九年级 · 度量几何学
(10 分) 已知: $A 、 B$ 为圆上两定点, 点 $C$ 在该圆上, $\angle C$ 为 $A B$ 所对的圆周角.

图 (1)

图(2)

图(3)

知识回顾

(1)如图(1), $\odot O$ 中, $B 、 C$ 位于直线 $A O$ 异侧, $\angle A O B+\angle C=135^{\circ}$.

(1)求 $\angle C$ 的度数;

(2)若 $\odot O$ 的半径为 $5, A C=8$, 求 $B C$ 的长;

逆向思考

(2)如图(2), $P$ 为圆内一点, 且 $\angle A P B<120^{\circ}, P A=P B, \angle A P B=2 \angle C$. 求证: $P$ 为该圆的圆心;

拓展应用

(3)如图(3), 在（2）的条件下, 若 $\angle A P B=90^{\circ}$, 点 $C$ 在 $\odot P$ 位于直线 $A P$ 上方部分的圆弧上运动. 点 $D$ 在 $\odot P$ 上, 满足 $C D=\sqrt{2} C B-C A$ 的所有点 $D$ 中, 必有一个点的位置始终不变. 请证明.


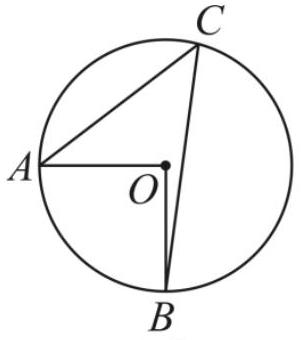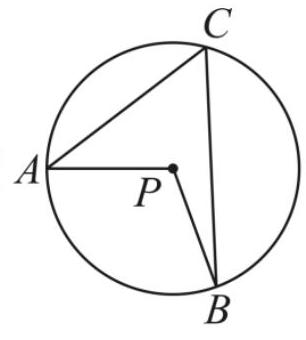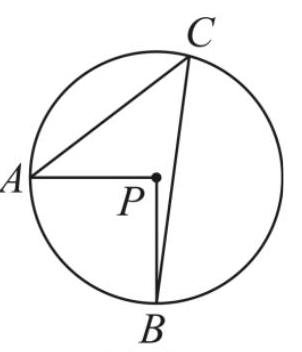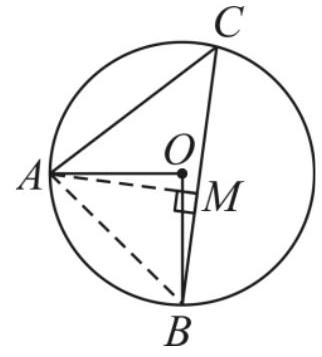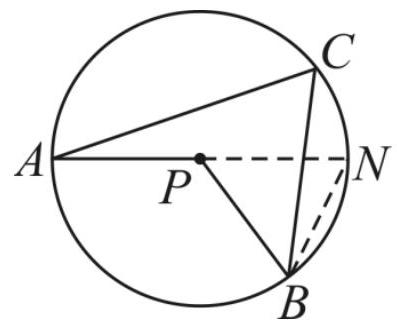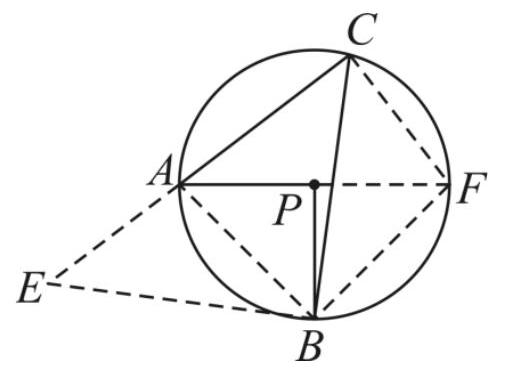
答案:  (1)(1) $45^{\circ}$; (2) $7 \sqrt{2}$;

(2) 见解析;

(3) 见解析

解析: (1)(1)根据 $\angle A O B+\angle C=135^{\circ}$, 结合圆周角定理求 $\angle C$ 的度数; (2)构造直角三角形;

(2) 只要说明点 $P$ 到圆上 $A 、 B$ 和另一点的距离相等即可;

（3）根据 $C D=\sqrt{2} C B-C A$, 构造一条线段等于 $\sqrt{2} C B-C A$, 利用三角形全等来说明此线段和 $C D$ 相等.

【详解】(1) 解: (1) $\because \angle A O B+\angle C=135^{\circ}, \angle A O B=2 \angle C$,

$\therefore 3 \angle C=135^{\circ}$,

$\therefore \angle C=45^{\circ}$.

(2)连接 $A B$, 过 $\mathrm{A}$ 作 $A M \perp B C$, 垂足为 $M$,

$\because \angle C=45^{\circ}, \quad A C=8$,

$\therefore \triangle A C M$ 是等腰直角三角形, 且 $A M=C M=4 \sqrt{2}$,

$\because \angle A O B=2 \angle C=90^{\circ}, \quad O A=O B$,

$\therefore \triangle A O B$ 是等腰直角三角形,

$\therefore A B=\sqrt{2} O A=5 \sqrt{2}$,

在直角三角形 $A B M$ 中, $B M=\sqrt{A B^{2}-A M^{2}}=3 \sqrt{2}$,

$\therefore B C=C M+B M=4 \sqrt{2}+3 \sqrt{2}=7 \sqrt{2}$.

（2）证明：延长 $A P$ 交圆于点 $N$, 则 $\angle C=\angle N$,

$\because \angle A P B=2 \angle C$,

$\therefore \angle A P B=2 \angle N$,

$\because \angle A P B=\angle N+\angle P B N$,

$\therefore \angle N=\angle P B N$,

$\therefore P N=P B$,

$\because P A=P B$,

$\therefore P A=P B=P N$,

$\therefore P$ 为该圆的圆心.

(3) 证明: 过 $B$ 作 $B C$ 的垂线交 $C A$ 的延长线于点 $E$, 连接 $A B$, 延长 $A P$ 交圆于点 $F$, 连接 $C F, F B$,

$\because \angle A P B=90^{\circ}$,

$\therefore \angle C=45^{\circ}$,

$\therefore \triangle B C E$ 是等腰直角三角形,

$\therefore B E=B C$,

$\because B P \perp A F, \quad P A=P F$,

$\therefore B A=B F$,

$\because A F$ 是直径,

$\therefore \angle A B F=90^{\circ}$,

$\therefore \angle E B C=\angle A B F=90^{\circ}$,

$\therefore \angle E B A=\angle C B F$,

$\therefore \triangle E B A \cong \triangle C B F(\mathrm{SAS})$,

$\therefore A E=C F$,

$\because C D=\sqrt{2} C B-C A=C E-C A=A E$,

$\therefore C D=C F$,

$\therefore$ 必有一个点 $D$ 的位置始终不变, 点 $F$ 即为所求.

【点睛】本题考查了圆周角定理, 还考查了勾股定理和三角形全等的知识, 对于 (3) 构造一条线段等于 $\sqrt{2} C B-C A$ 是关键.